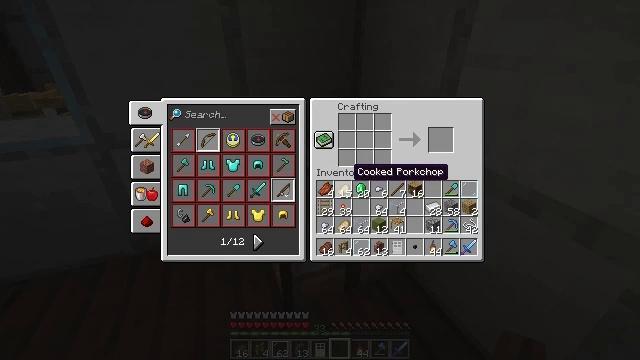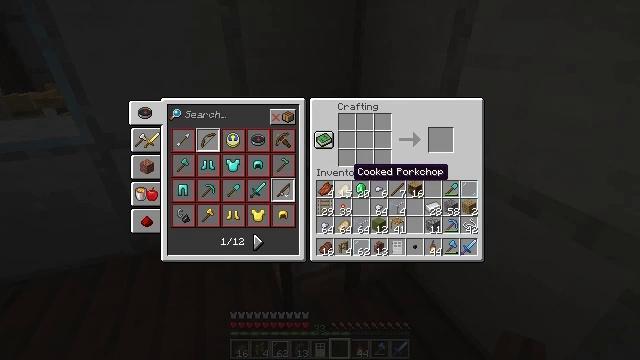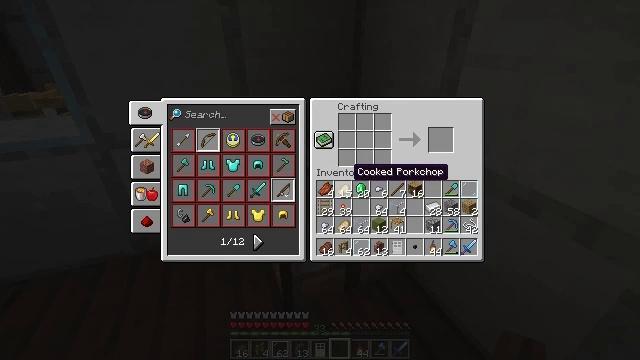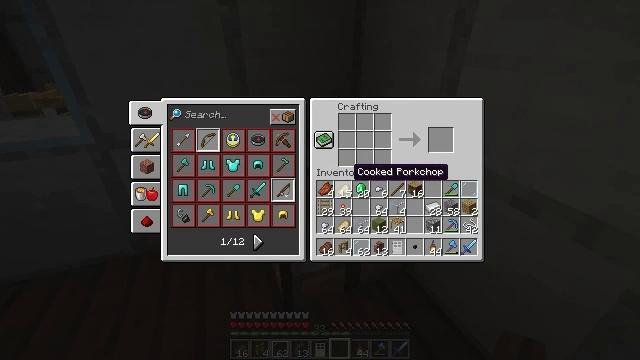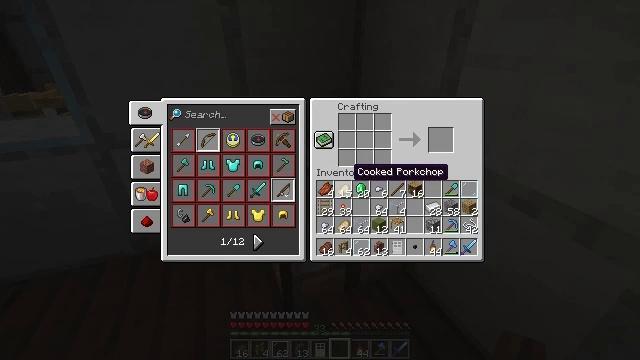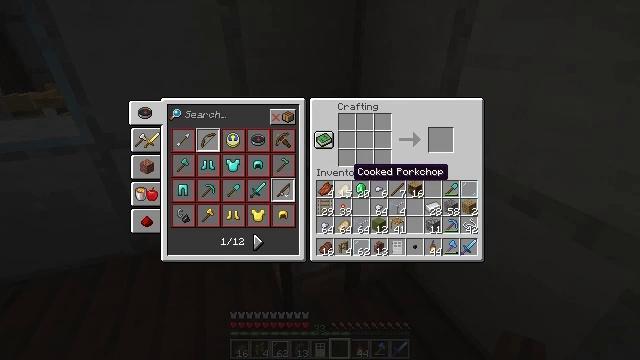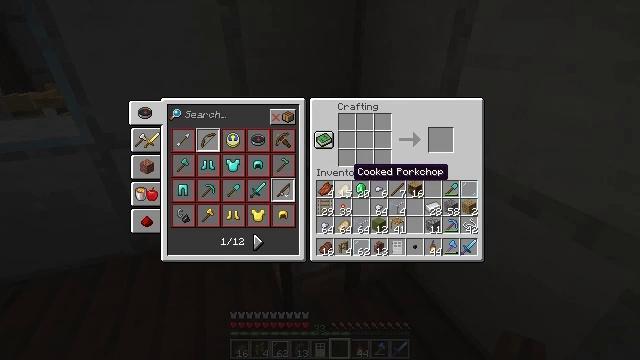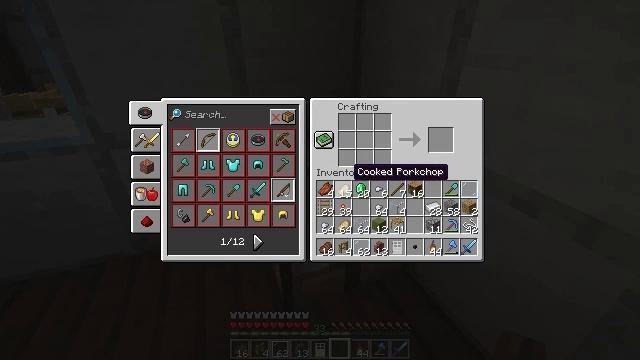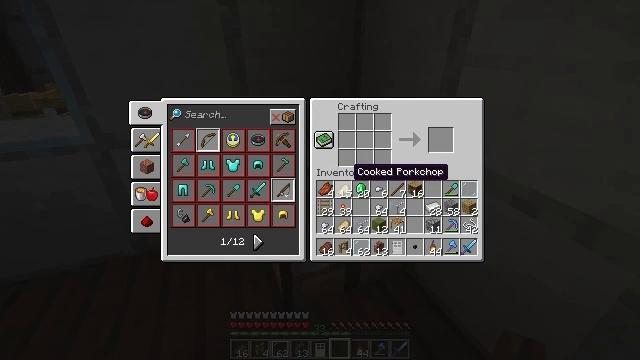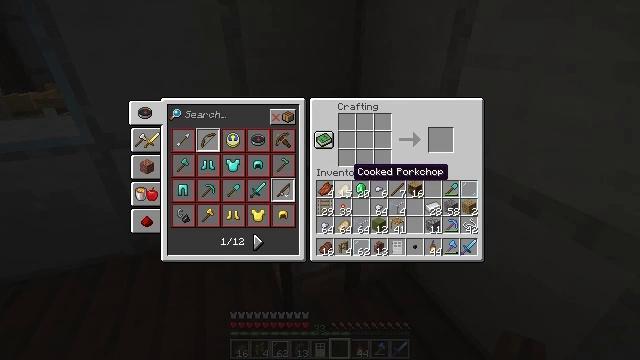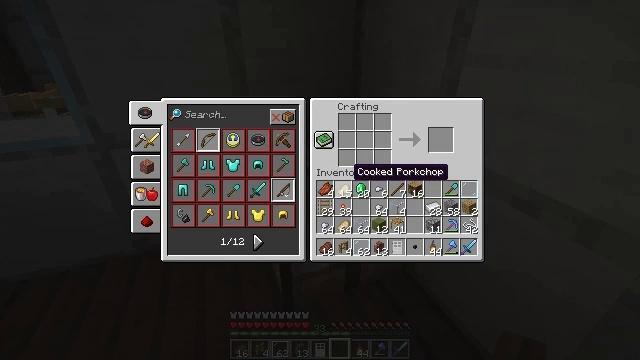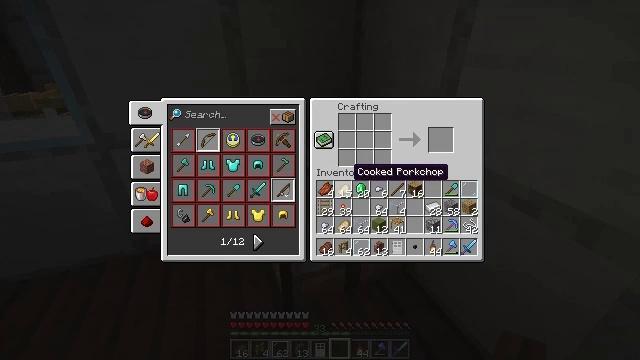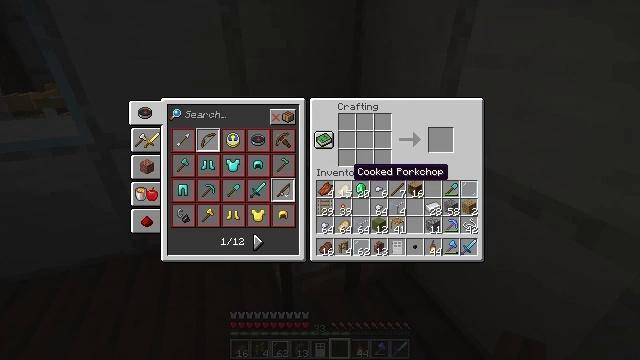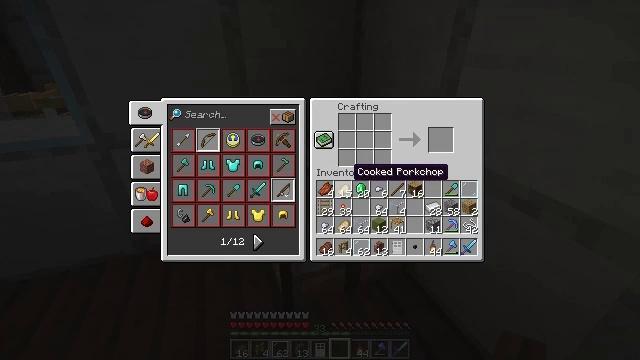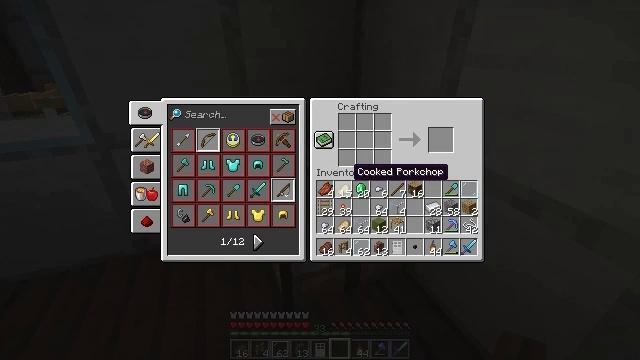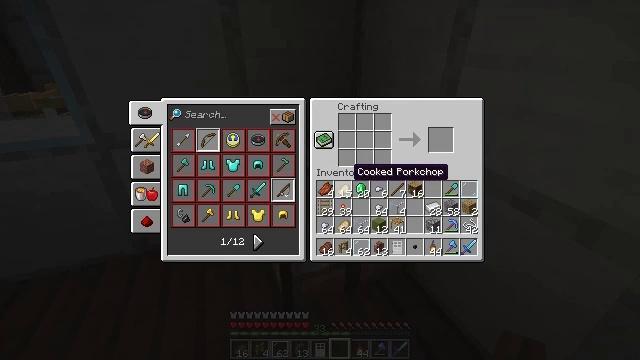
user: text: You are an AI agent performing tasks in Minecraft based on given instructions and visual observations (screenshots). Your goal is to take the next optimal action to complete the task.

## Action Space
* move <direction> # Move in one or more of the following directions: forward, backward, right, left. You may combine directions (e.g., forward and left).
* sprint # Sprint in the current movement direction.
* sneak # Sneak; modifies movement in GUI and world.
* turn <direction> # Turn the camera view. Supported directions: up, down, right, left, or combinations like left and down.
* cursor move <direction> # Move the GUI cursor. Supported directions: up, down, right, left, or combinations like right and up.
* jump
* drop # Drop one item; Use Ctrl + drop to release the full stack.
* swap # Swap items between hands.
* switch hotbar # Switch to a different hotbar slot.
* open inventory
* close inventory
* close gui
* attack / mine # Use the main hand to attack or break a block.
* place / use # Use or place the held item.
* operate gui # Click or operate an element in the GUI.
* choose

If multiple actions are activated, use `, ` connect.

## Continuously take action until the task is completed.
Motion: motion action
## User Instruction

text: Form a heavy weighted pressure plate inside the crafting table.
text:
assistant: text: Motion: no_op
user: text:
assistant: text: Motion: no_op
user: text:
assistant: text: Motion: no_op
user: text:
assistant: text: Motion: no_op
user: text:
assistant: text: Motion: no_op
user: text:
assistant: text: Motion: no_op
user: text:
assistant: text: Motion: no_op
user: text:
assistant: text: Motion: no_op
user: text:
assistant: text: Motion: no_op
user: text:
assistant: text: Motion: no_op
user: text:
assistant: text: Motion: no_op
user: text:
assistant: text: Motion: no_op
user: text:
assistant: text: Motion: no_op
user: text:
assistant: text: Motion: no_op
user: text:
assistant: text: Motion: no_op
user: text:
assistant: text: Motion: no_op
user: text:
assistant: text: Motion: no_op
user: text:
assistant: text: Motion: no_op
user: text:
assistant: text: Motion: no_op
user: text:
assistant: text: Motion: no_op
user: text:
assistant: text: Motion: no_op
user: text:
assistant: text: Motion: no_op
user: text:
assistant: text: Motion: no_op
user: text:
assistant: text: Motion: no_op
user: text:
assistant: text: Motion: no_op
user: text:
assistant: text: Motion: no_op
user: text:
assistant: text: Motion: no_op
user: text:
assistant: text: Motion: no_op
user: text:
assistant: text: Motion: no_op
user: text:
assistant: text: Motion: no_op